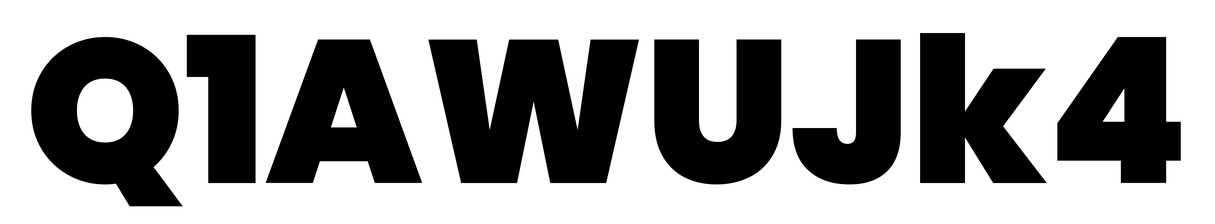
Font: Poppins-Black